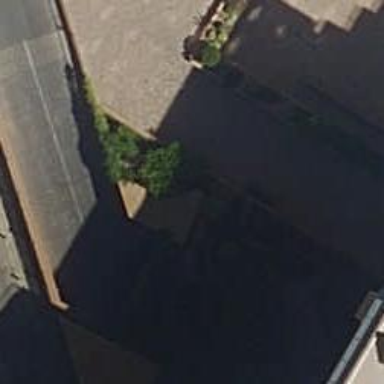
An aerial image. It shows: Retaining wall.